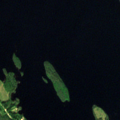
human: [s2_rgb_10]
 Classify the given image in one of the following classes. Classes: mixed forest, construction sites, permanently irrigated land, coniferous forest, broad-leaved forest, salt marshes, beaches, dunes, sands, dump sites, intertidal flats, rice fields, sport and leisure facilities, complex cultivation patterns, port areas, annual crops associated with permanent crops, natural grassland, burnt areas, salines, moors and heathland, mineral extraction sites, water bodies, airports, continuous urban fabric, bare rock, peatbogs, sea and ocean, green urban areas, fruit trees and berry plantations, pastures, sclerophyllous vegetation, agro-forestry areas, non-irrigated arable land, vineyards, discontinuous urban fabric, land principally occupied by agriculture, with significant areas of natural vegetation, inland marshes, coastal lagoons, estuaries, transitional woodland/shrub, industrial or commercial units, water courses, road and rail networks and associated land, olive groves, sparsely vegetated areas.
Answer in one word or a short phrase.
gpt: coniferous forest, mixed forest, water bodies